Question: I just upgraded my web role project (and solution) from Azure SDK 2.4 to Azure SDK 2.6 using the upgrade functionality under project properties > application.
When I am building my application, everything works well but when I try to run it (and start up the Azure emulator and such) it gives the following error when I click "NO" if I want to proceeed with build errors:
> unable to get setting value Parameter name: profileName
See build output:
Nothing more. When I open my output I can not find anything related to this. It looks like the build is done successfully.
If I click "YES" VS serves a popup with this message:
> Failed to debug the Microsoft Azure Cloud Service project. The output
directory "D:\path o
older\src\project\csx\O" does not exist.
Maybe it has something to do with the emulator?
Can some one help? Much appreciated!
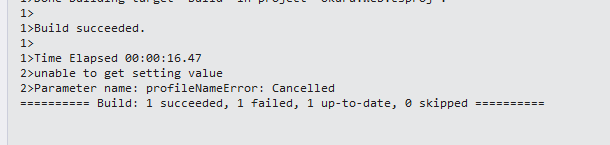
Answer: We also encountered this issue.
It appears that even if the Service Configuration you've selected in the Run/Debug settings is say, Dev.Local - you need to have a service configuration called 'ServiceConfiguration.Local.cscfg' or you'll encounter this precise error.
At any case, once we created a cscfg called 'ServiceConfiguration.Local.cscfg' this problem ceased, even though we were not referencing it.